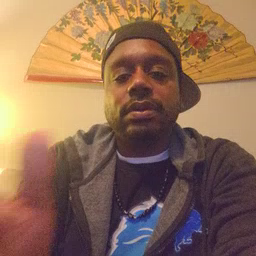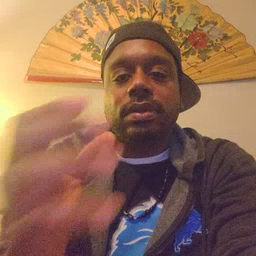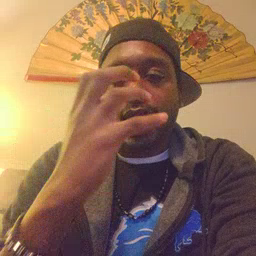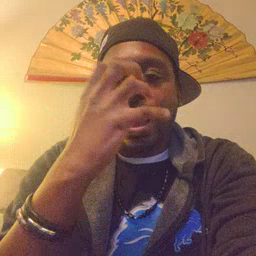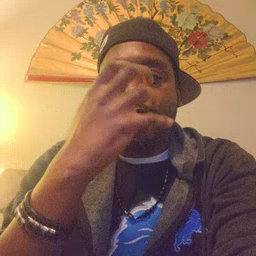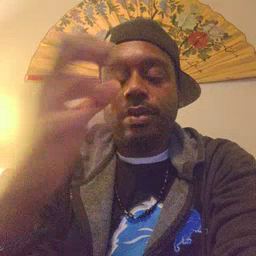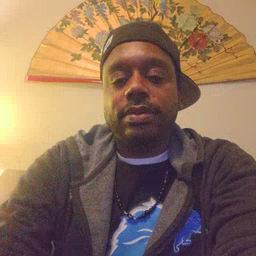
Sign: clown